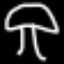
Label: mushroom